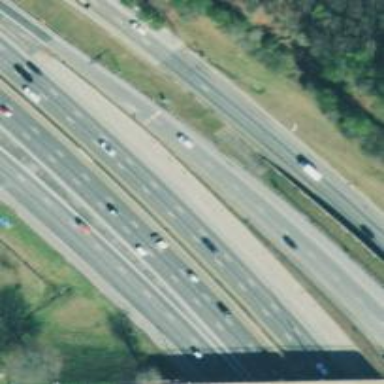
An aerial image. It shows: View of motorway.